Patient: sex M, age 53
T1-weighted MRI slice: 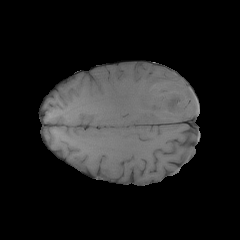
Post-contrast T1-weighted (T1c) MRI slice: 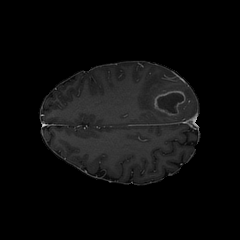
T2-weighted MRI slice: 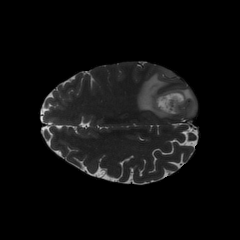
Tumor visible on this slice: yes
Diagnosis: Glioblastoma, IDH-wildtype
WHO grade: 4